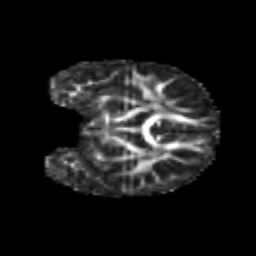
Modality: FA
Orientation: coronal
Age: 7
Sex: male
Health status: healthy